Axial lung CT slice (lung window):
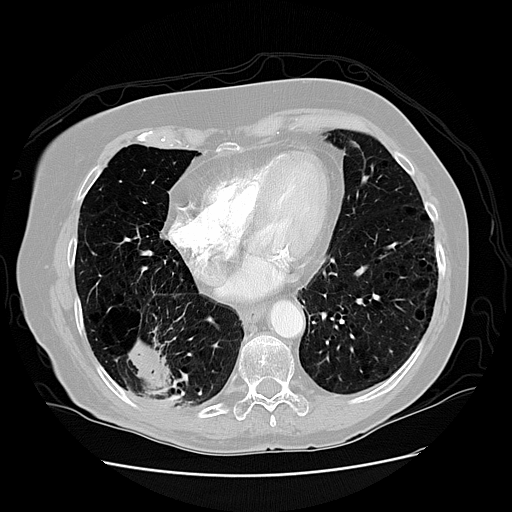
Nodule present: no